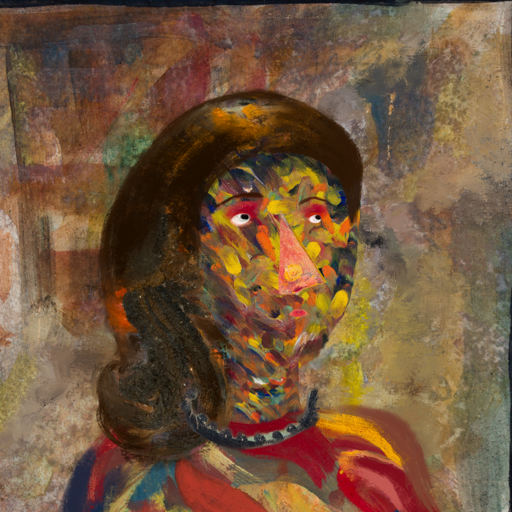
Background: Mosgoul, Head And Neck Side: An_Impression, Face Side: Irani, Bust: Mother_And_Son_Son, Hair Side: Gypsy_Queen, Head Accessory: Blank, Second Necklace: Blank, Necklace: Childish, Baby: Blank